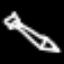
Label: pencil